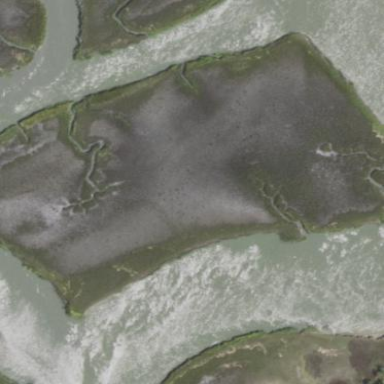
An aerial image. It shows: Saltmarsh wetland area.